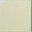
Piece: xx